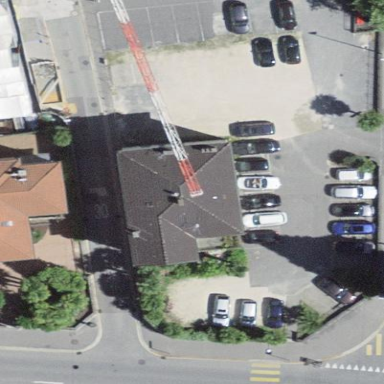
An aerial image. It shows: Hotel building.